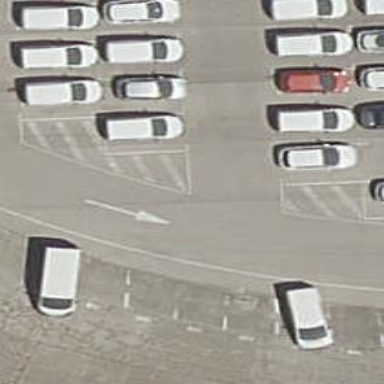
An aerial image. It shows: Road serving as parking aisle.